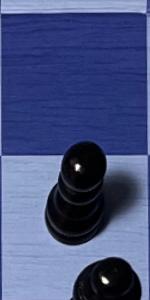
Label: Pawn_Black